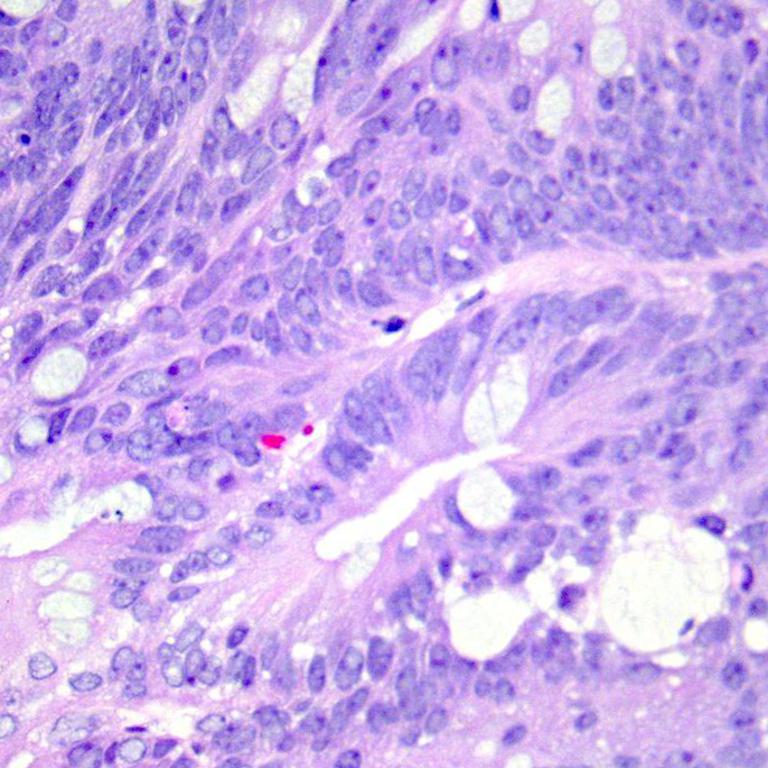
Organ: colon
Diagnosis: adenocarcinomas